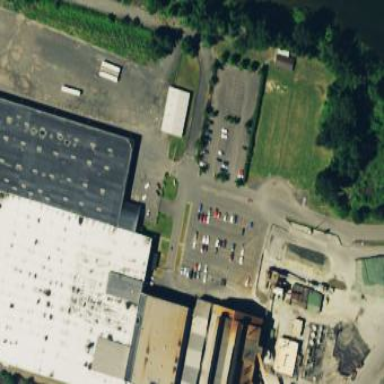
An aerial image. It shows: Industrial area with factory.